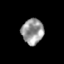
Tissue: skin
Cell type: Epithelial cells
Senescence score: 0.7666
Nuclear area (px): 544
Mean DAPI intensity: 153.818